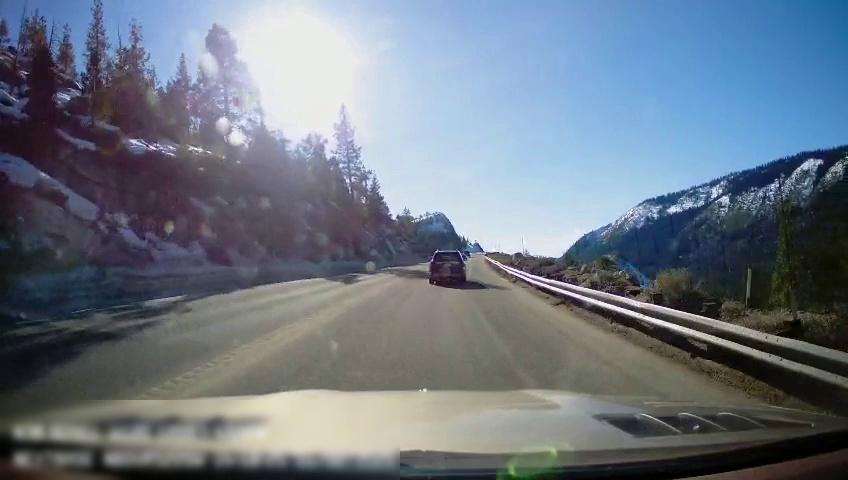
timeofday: Day
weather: Sunny
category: Drivable Space
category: Vehicles | SUV